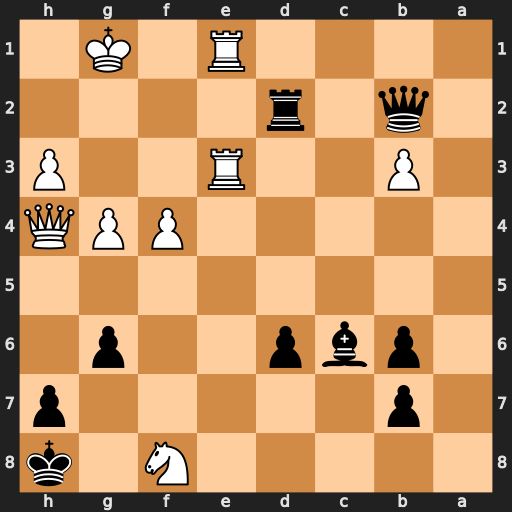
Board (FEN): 5N1k/1p5p/1pbp2p1/8/5PPQ/1P2R2P/1q1r4/4R1K1
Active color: b
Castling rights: -
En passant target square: -
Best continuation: Rg2+ Kf1 Rg1+ Kxg1 Qg2#